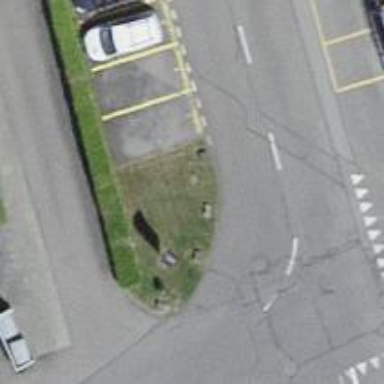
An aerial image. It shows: Bench.